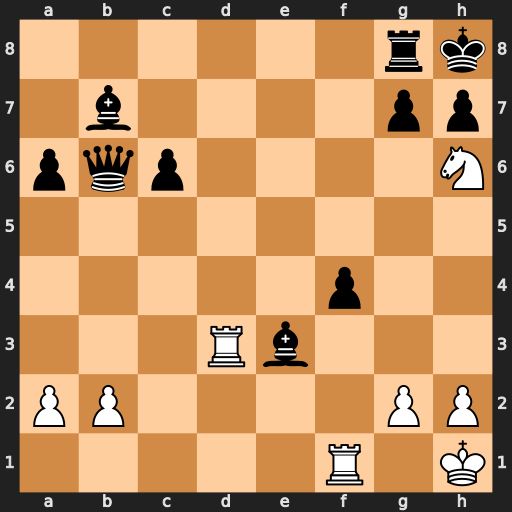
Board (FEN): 6rk/1b4pp/pqp4N/8/5p2/3Rb3/PP4PP/5R1K
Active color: w
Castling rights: -
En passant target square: -
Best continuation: Nf7#